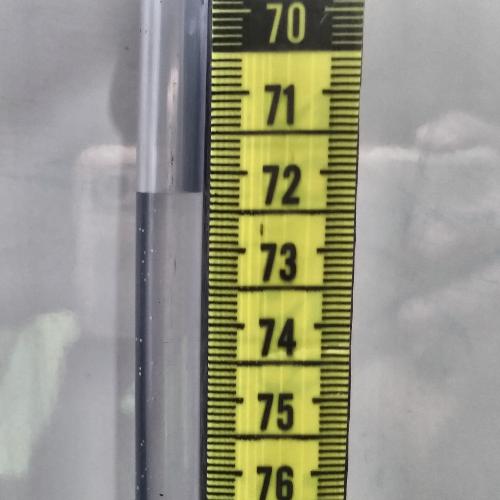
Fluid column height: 72.3 cm